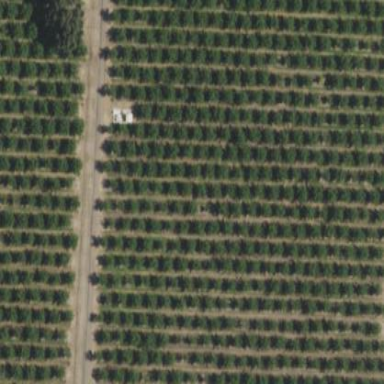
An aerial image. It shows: Vineyard.